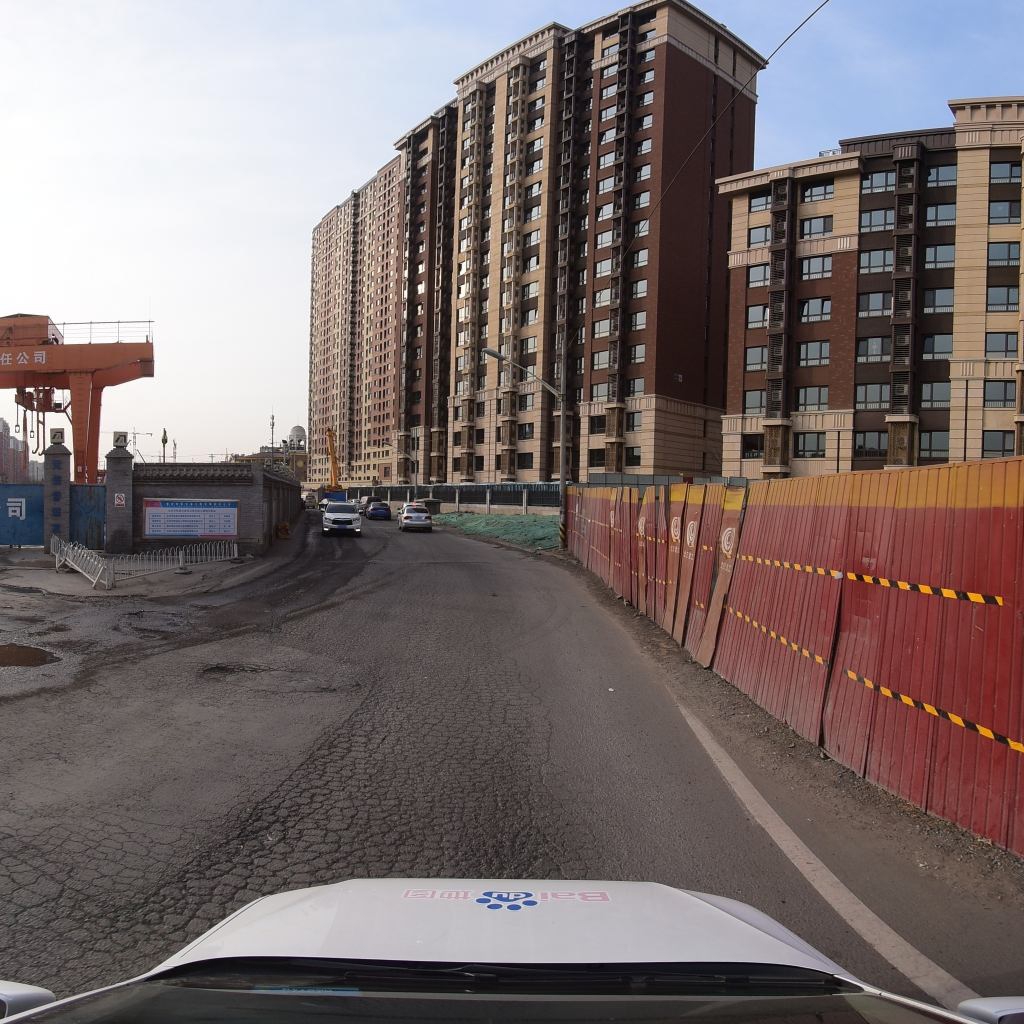
Region: Fengtai
Road damage annotations: pothole, alligator crack, pothole